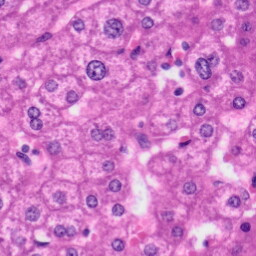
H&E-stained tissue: Liver